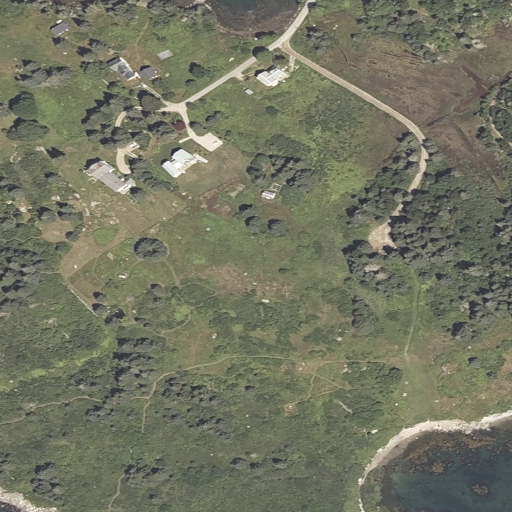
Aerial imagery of island in Maine named Lane Island containing low intensity development, grassland, mixed forest, open development, herbaceous wetlands, evergreen forest, woody wetlands, medium intensity development, open water, shrub, and high intensity development